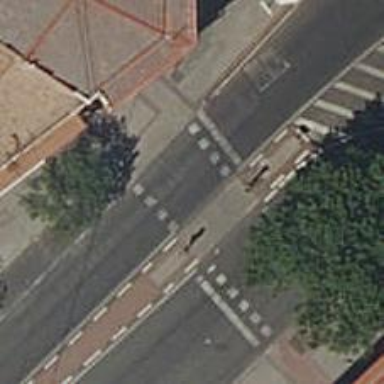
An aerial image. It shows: Footway crossing with traffic signals and pedestrian island.